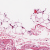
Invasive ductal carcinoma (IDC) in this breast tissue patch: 0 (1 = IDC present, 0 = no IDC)